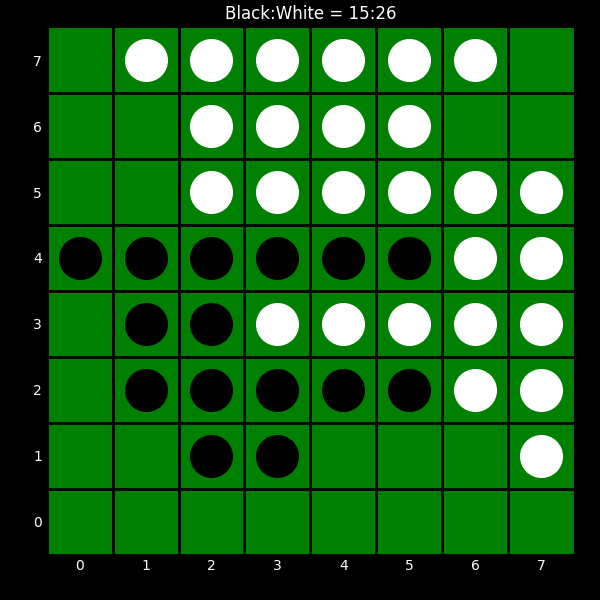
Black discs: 15
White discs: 26